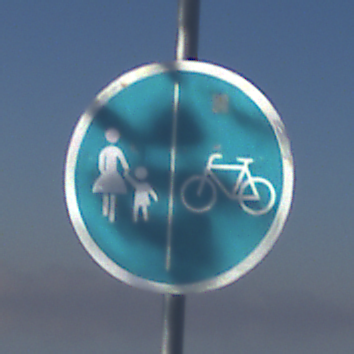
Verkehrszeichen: GetrennterRadUndGehwegRadwegRechts
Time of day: MorningAfternoon
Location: Outdoor (Nature)
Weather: PartlyCloudy
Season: NotSpecified
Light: Natural